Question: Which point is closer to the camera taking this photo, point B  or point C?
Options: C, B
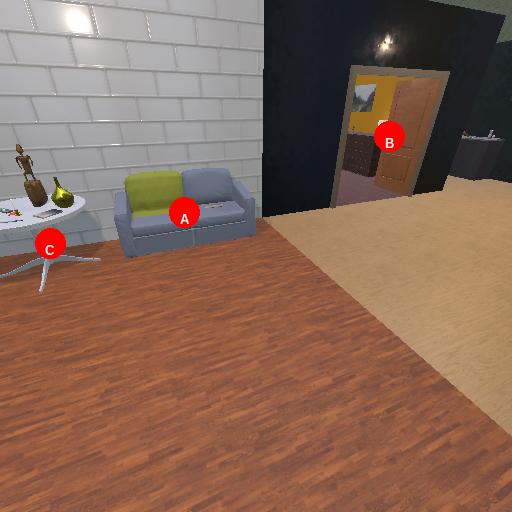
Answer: C